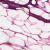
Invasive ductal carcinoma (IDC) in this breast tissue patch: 1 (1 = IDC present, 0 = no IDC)